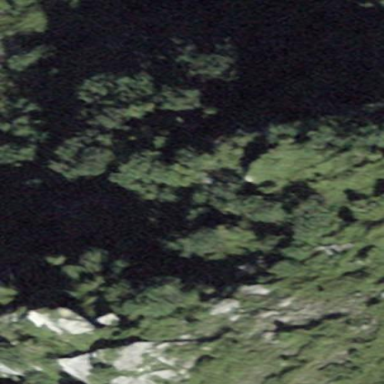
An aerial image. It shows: Beautiful woodland area.